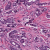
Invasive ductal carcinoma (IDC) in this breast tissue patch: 1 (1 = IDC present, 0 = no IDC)